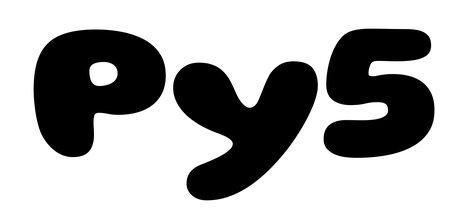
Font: Gluten_ExtraBold